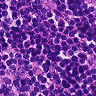
Metastatic tissue present: no